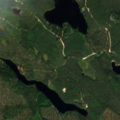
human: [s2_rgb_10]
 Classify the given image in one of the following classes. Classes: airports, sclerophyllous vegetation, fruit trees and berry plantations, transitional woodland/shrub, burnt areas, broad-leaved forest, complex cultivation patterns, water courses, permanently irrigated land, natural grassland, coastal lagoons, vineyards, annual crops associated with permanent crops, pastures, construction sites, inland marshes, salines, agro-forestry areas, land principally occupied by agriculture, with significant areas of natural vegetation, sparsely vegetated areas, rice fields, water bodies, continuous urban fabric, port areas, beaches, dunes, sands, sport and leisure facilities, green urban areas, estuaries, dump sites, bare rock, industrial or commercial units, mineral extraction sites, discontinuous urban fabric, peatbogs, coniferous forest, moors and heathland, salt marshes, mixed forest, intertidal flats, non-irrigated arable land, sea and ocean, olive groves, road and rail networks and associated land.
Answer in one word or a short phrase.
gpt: coniferous forest, water bodies